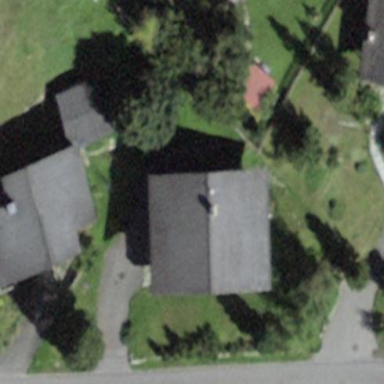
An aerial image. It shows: Building with tile roof.